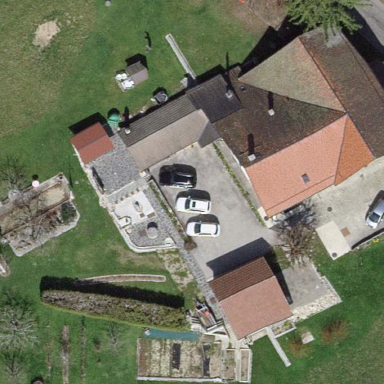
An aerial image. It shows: Farmyard area.